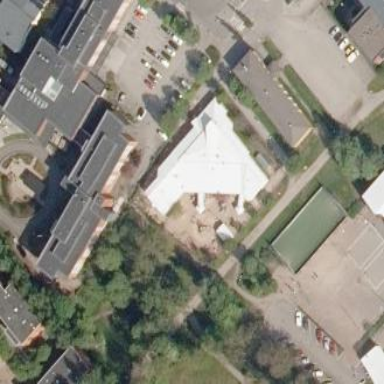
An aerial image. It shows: Kindergarten building.